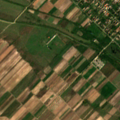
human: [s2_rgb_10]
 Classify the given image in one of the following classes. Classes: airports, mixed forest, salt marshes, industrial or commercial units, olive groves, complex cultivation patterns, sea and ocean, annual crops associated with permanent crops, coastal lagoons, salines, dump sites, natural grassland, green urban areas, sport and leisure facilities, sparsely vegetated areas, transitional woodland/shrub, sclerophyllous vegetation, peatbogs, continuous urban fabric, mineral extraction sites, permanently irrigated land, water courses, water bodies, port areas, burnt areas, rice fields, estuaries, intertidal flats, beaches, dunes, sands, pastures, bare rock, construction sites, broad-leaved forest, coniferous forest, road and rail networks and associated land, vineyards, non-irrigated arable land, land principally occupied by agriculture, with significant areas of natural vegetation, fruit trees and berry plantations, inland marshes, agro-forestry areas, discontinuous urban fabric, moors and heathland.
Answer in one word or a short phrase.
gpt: discontinuous urban fabric, non-irrigated arable land, pastures, inland marshes